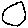
Label: circle